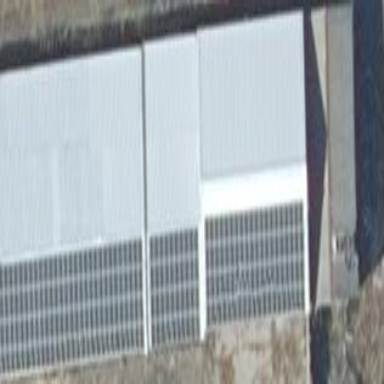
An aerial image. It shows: Building featuring small installation solar photovoltaic panel for electricity generation.